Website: home-depot
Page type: customer-info-address
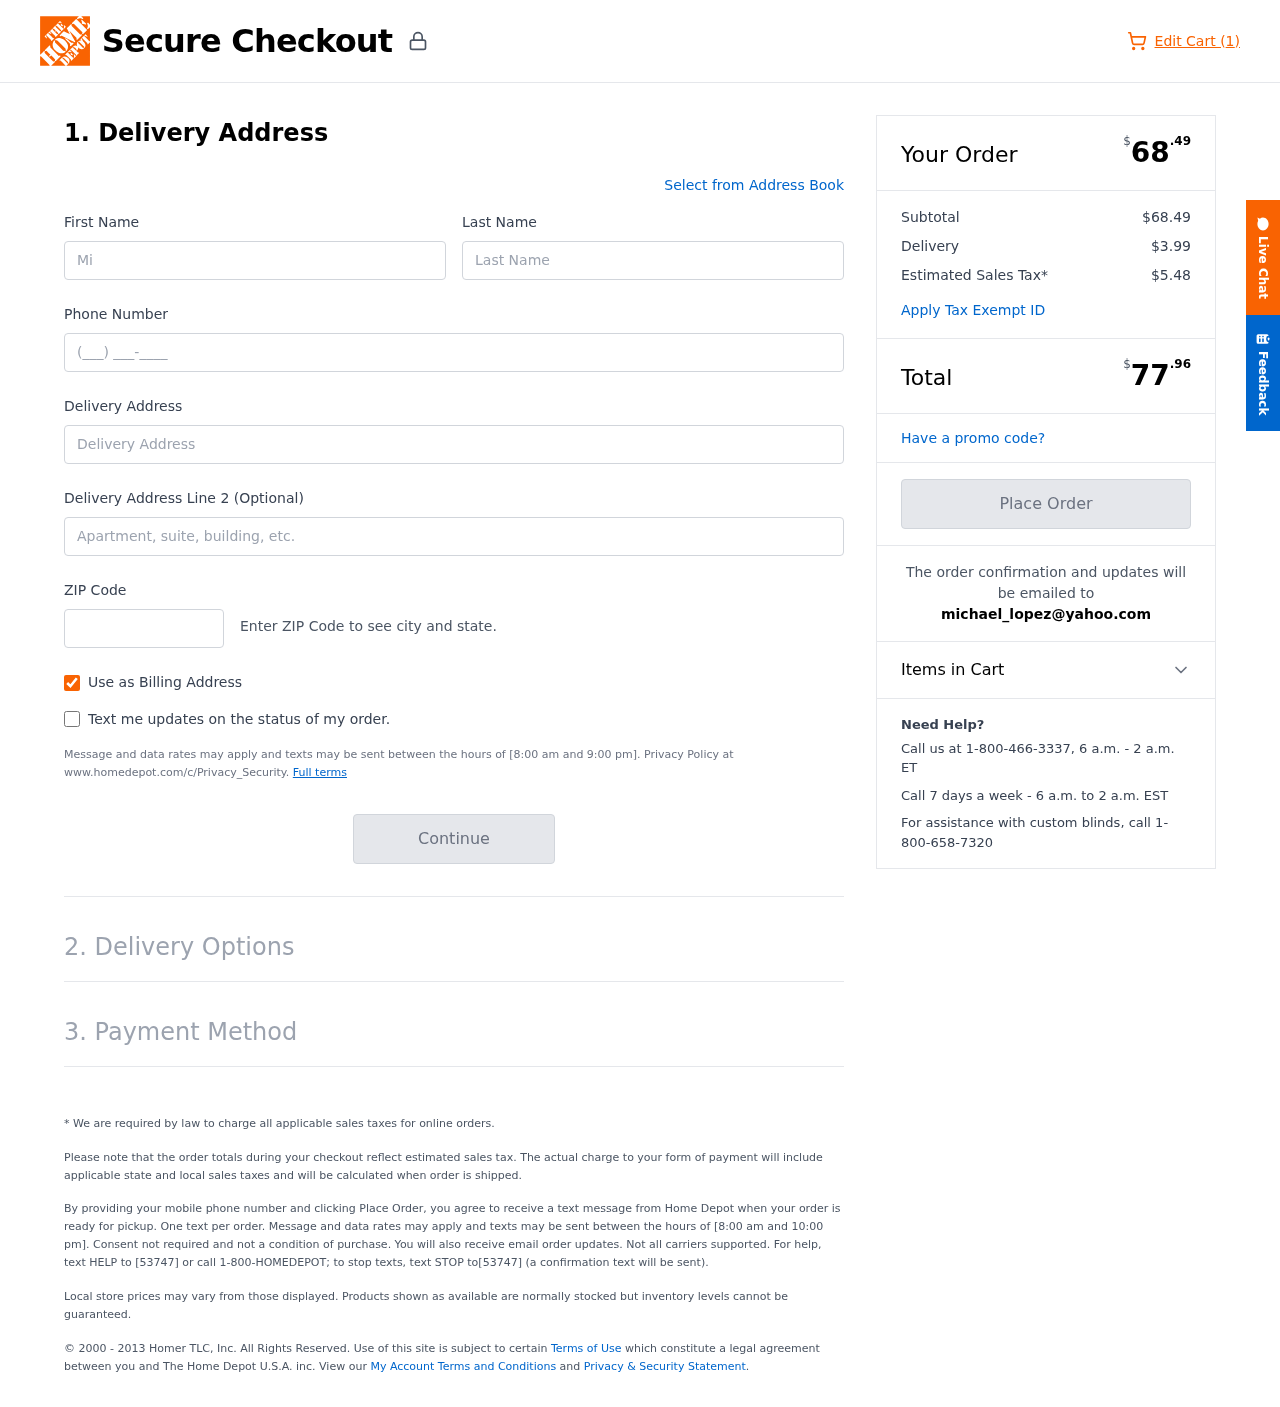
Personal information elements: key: PII_EMAIL
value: michael_lopez@yahoo.com
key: PII_FIRSTNAME
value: Michael
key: PII_LASTNAME
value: Lopez
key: PII_PHONE
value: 2099735211
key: PII_POSTCODE
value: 31395
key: PII_STREET
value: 7928 Andrea Springs Apt. 313
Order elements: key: ORDER_NUM_ITEMS
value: Edit Cart (1)
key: ORDER_SUBTOTAL_HEADER
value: $68.49
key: ORDER_SUBTOTAL
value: $68.49
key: ORDER_SHIPPING_COST
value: $3.99
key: ORDER_TAX
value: $5.48
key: ORDER_TOTAL2
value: $77.96